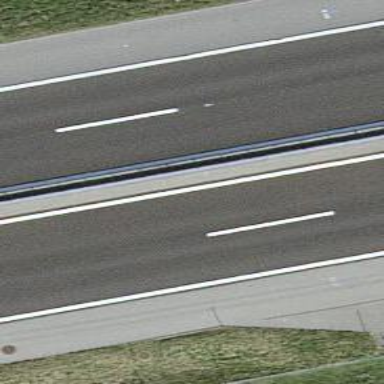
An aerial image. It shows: View of motorway.